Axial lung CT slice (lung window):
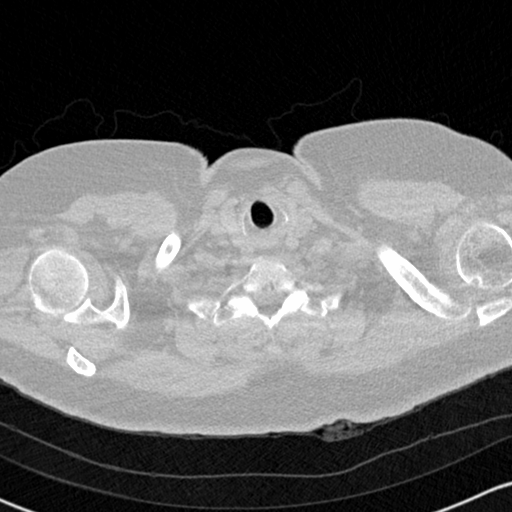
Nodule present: no